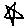
Label: star